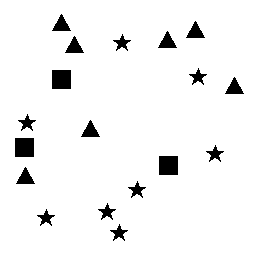
Squares: 3
Triangles: 7
Stars: 8
Total shapes: 18